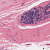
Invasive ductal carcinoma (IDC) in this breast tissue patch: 0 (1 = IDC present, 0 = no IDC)